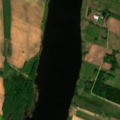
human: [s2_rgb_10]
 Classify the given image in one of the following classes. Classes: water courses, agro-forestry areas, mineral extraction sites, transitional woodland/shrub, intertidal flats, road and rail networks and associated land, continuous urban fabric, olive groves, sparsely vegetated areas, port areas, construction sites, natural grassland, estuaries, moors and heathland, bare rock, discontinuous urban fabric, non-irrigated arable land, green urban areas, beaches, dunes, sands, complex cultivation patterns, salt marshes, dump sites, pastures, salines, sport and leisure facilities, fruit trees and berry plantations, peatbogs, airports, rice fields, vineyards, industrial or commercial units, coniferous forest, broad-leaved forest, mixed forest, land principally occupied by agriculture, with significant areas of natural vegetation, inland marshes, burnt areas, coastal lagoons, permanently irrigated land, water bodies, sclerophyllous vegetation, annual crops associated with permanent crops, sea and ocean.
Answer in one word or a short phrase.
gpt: non-irrigated arable land, complex cultivation patterns, broad-leaved forest, water bodies